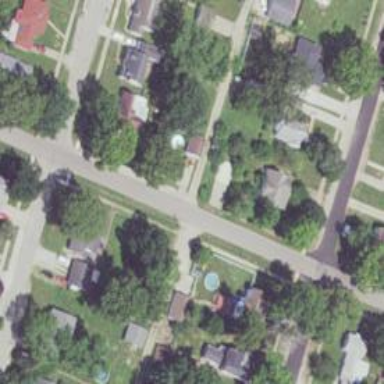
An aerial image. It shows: Alley classified as service road.